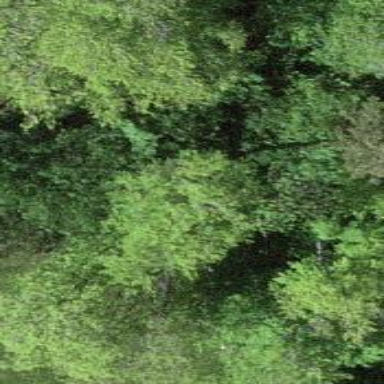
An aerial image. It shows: Forest area.